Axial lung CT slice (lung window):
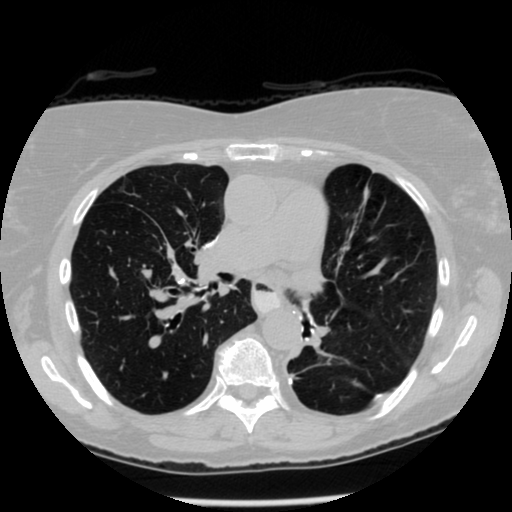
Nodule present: no